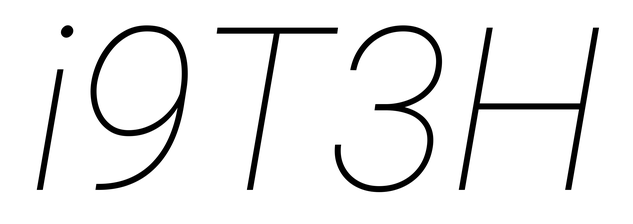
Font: Roboto-Italic_Thin_Italic